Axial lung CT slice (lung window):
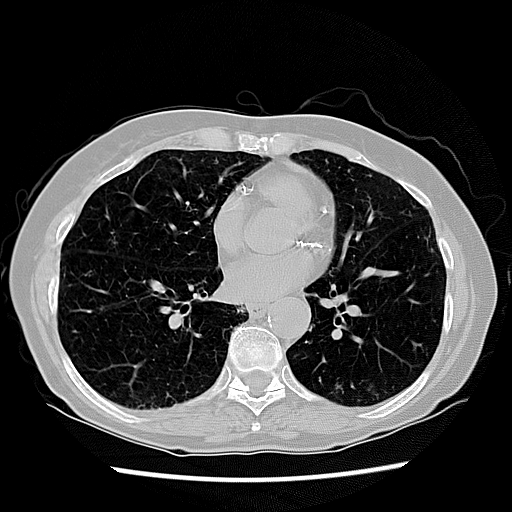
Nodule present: no